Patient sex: F
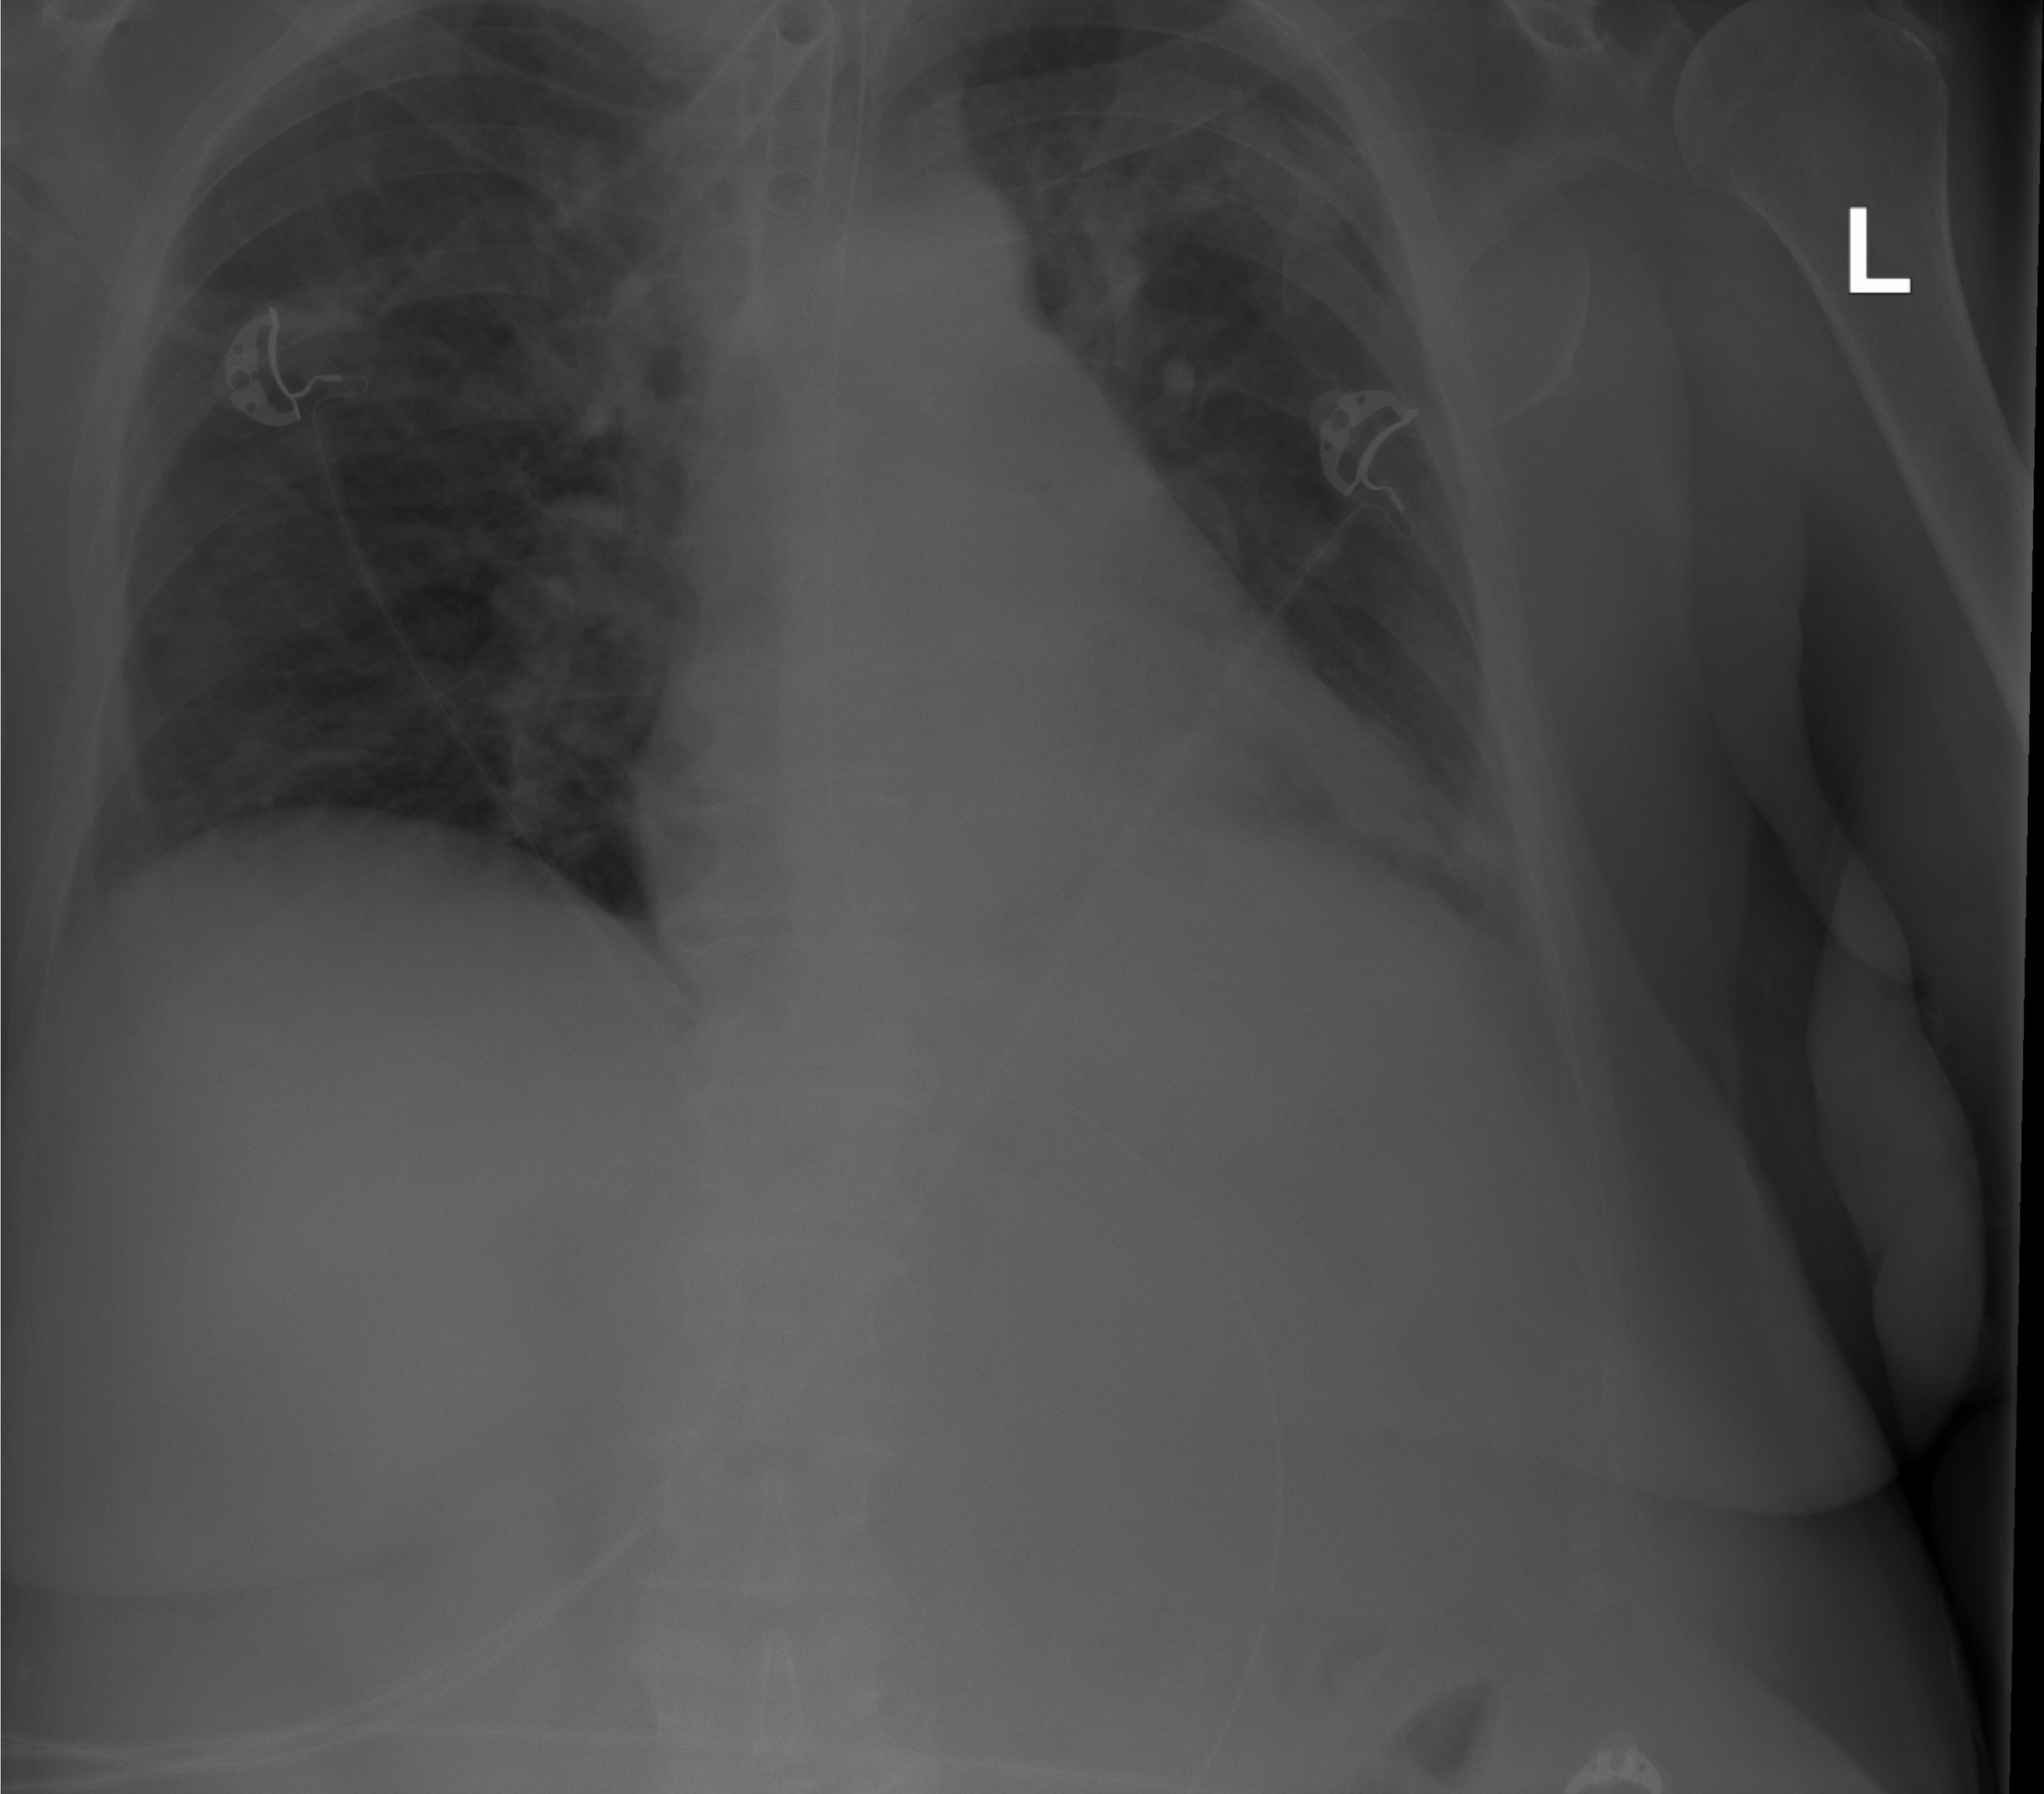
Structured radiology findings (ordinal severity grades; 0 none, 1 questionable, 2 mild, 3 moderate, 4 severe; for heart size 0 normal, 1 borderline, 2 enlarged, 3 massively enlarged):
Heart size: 1
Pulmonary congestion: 2
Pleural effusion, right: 0
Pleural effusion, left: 2
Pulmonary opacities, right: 2
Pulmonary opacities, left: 2
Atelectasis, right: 2
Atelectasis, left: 3